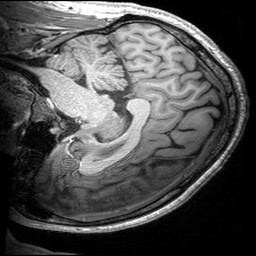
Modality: T1w
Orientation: sagittal
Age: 24
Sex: male
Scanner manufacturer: siemens
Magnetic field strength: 3 T
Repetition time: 2.53 s
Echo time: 0.00299 s